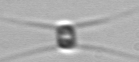
Label: Chaetoceros_similis